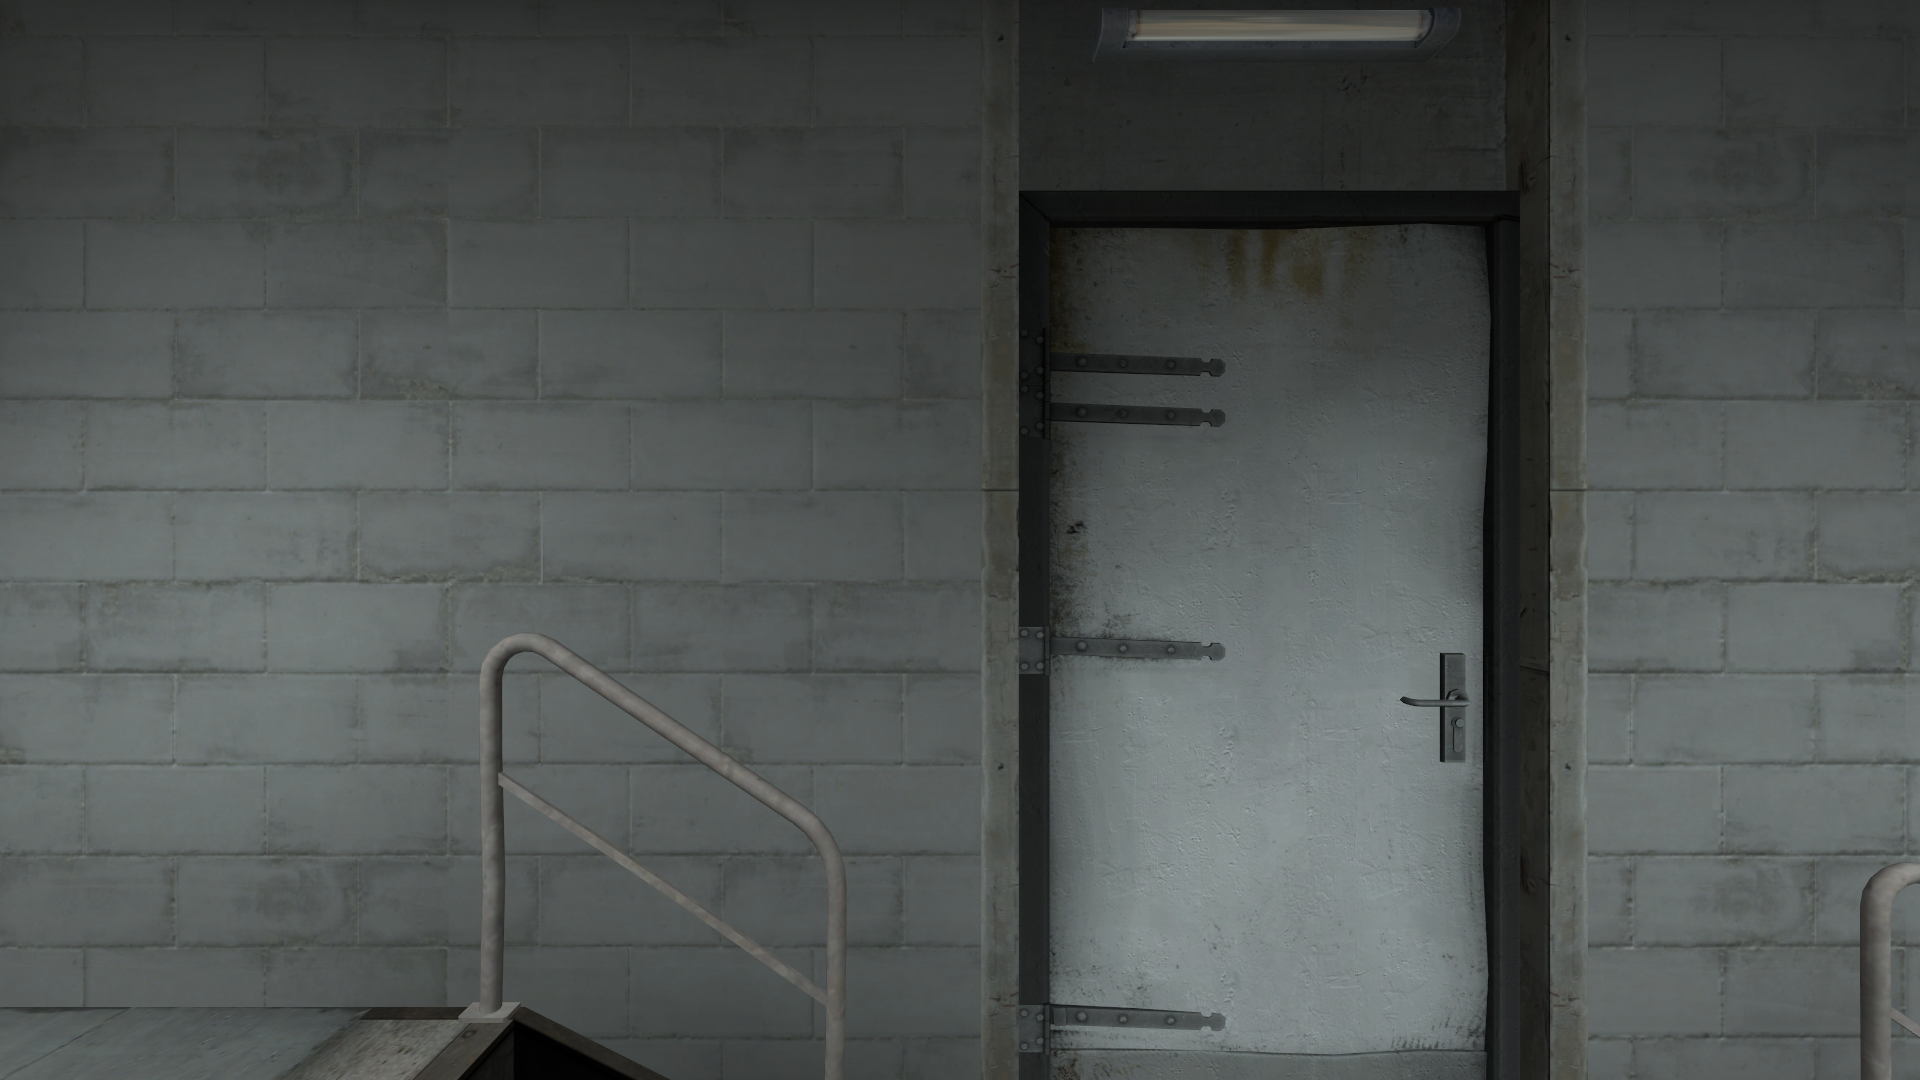
Map: de_train